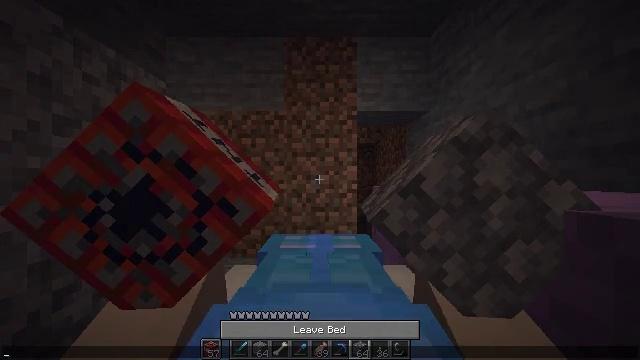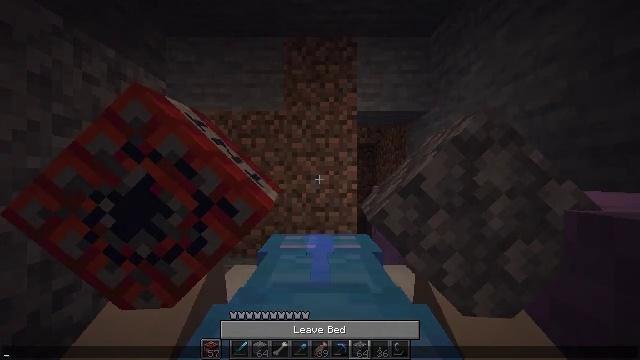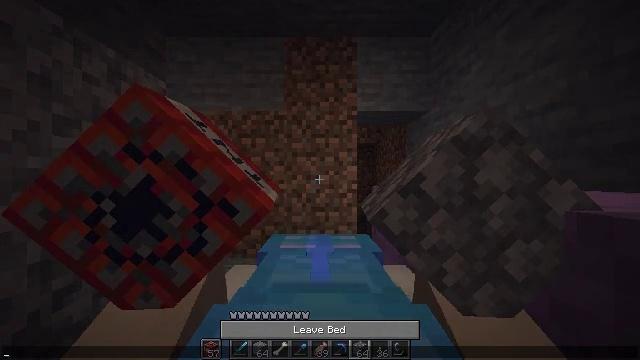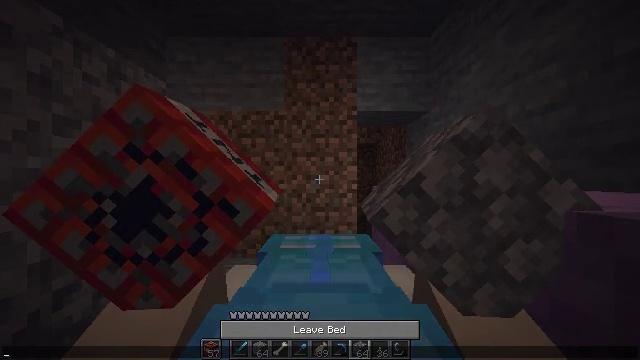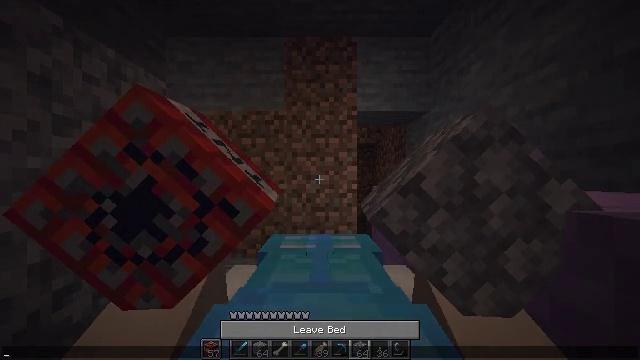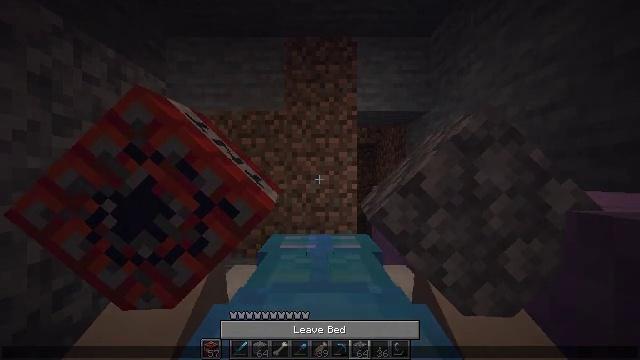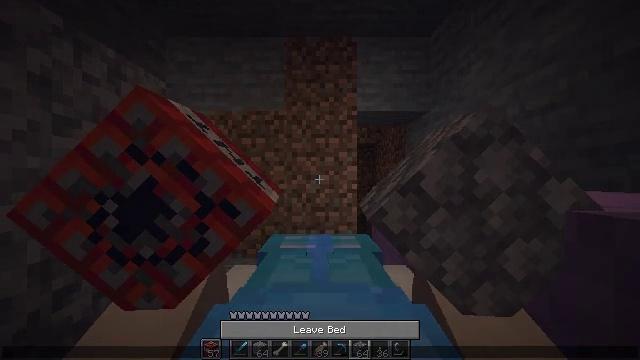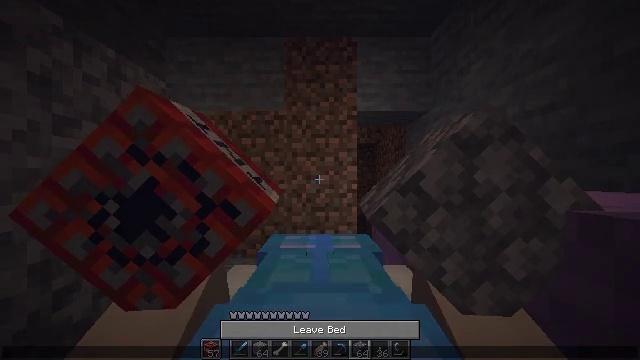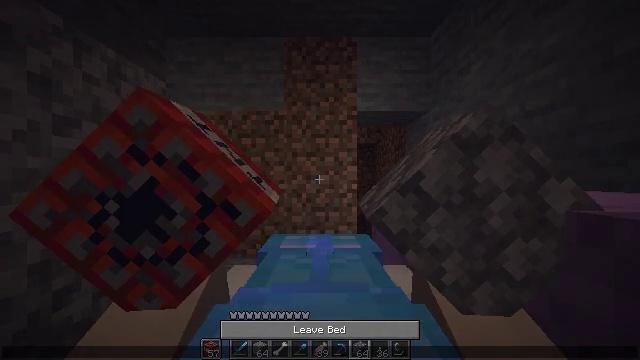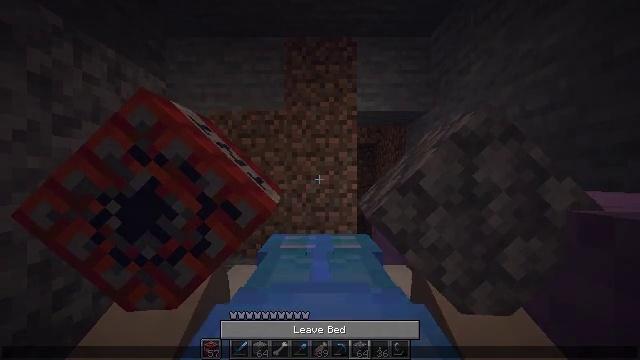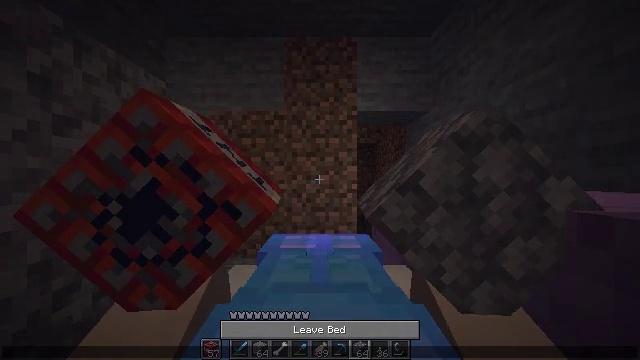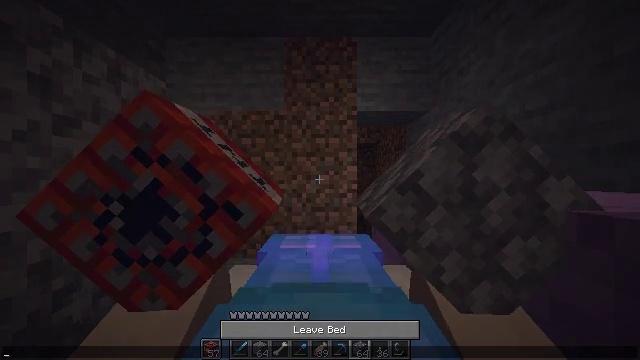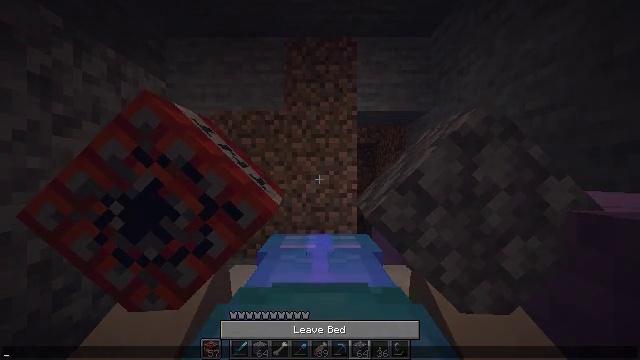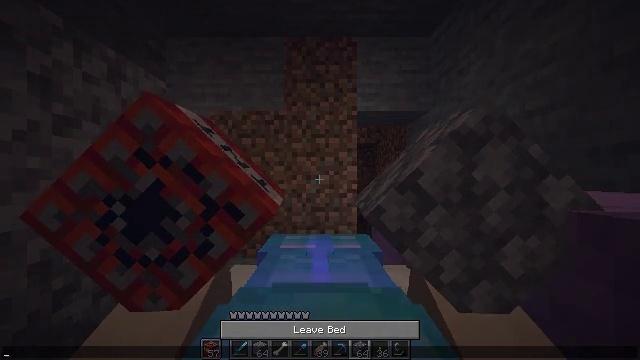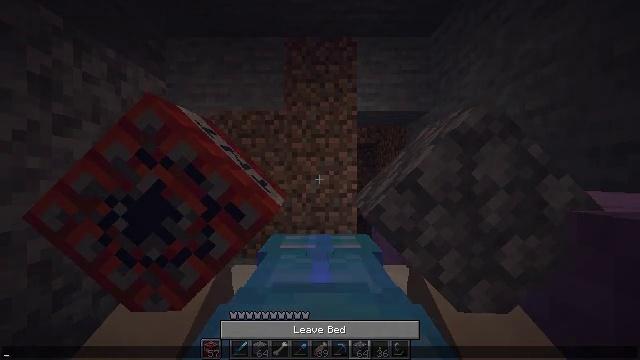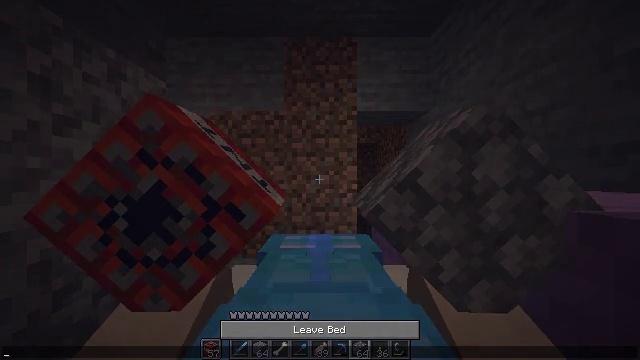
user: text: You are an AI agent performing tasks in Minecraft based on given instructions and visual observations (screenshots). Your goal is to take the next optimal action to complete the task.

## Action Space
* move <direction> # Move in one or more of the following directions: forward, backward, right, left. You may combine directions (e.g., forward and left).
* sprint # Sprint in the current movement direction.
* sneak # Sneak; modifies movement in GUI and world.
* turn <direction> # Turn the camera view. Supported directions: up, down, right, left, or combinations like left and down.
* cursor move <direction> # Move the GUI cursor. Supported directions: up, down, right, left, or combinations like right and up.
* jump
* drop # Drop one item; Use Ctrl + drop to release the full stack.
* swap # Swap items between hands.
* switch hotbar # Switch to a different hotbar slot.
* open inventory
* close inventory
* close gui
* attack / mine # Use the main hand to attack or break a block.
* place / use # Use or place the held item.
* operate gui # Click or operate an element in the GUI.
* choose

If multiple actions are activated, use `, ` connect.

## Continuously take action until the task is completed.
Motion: motion action
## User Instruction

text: Drop a golden chestplate.
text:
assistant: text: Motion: no_op
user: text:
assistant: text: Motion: no_op
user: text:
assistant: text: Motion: no_op
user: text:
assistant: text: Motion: no_op
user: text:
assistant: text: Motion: no_op
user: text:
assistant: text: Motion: no_op
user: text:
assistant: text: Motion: no_op
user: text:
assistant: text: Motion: no_op
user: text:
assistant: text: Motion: no_op
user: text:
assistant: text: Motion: no_op
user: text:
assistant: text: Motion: no_op
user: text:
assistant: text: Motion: no_op
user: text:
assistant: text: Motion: no_op
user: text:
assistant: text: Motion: no_op
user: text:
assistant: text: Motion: no_op
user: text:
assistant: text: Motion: no_op
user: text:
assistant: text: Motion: no_op
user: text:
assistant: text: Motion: no_op
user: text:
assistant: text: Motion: no_op
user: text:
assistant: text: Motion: no_op
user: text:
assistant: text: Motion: no_op
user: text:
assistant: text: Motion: no_op
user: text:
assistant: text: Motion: no_op
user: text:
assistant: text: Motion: no_op
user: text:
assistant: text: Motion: no_op
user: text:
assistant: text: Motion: no_op
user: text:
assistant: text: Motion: no_op
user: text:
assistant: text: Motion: no_op
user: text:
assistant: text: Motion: no_op
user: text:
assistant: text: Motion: no_op